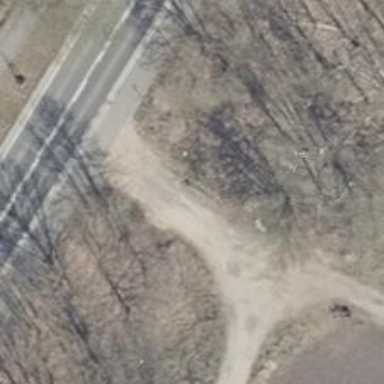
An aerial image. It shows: Dirt track road with grade3 tracktype.